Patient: sex M, age 71
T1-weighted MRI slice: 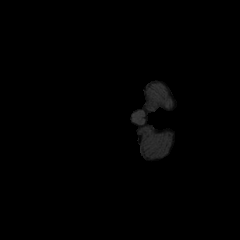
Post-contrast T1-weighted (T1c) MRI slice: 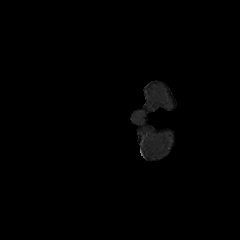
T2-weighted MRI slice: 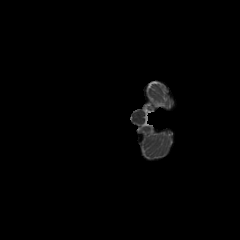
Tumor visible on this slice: no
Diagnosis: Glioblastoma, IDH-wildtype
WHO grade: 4